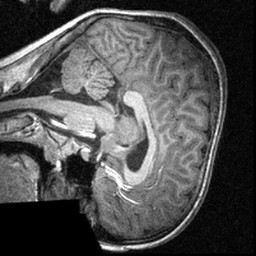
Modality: T1w
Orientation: sagittal
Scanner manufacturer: siemens
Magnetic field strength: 3 T
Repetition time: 1.57 s
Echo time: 0.00304 s